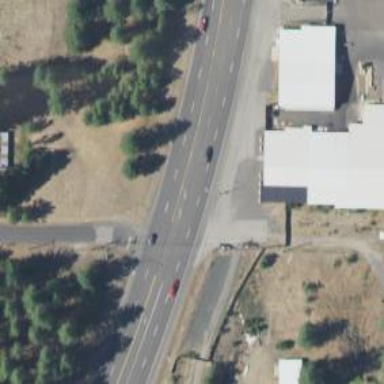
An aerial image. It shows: Asphalt trunk highway.